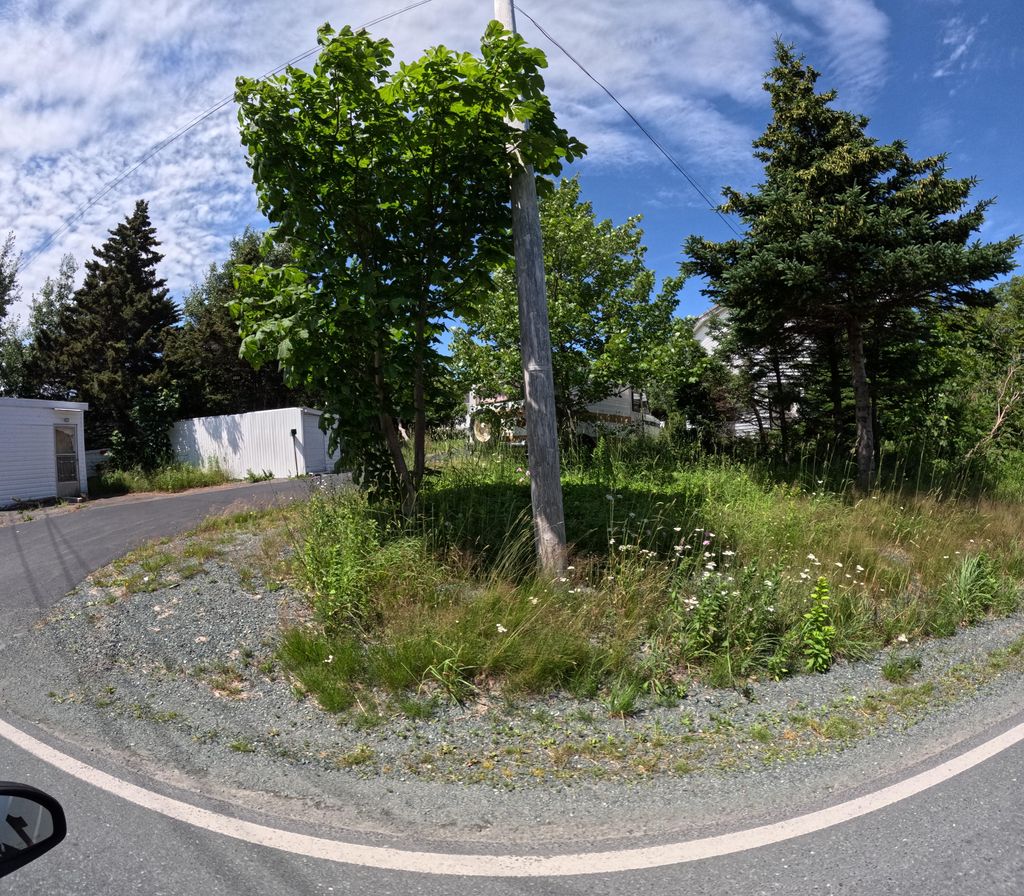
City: st_johns